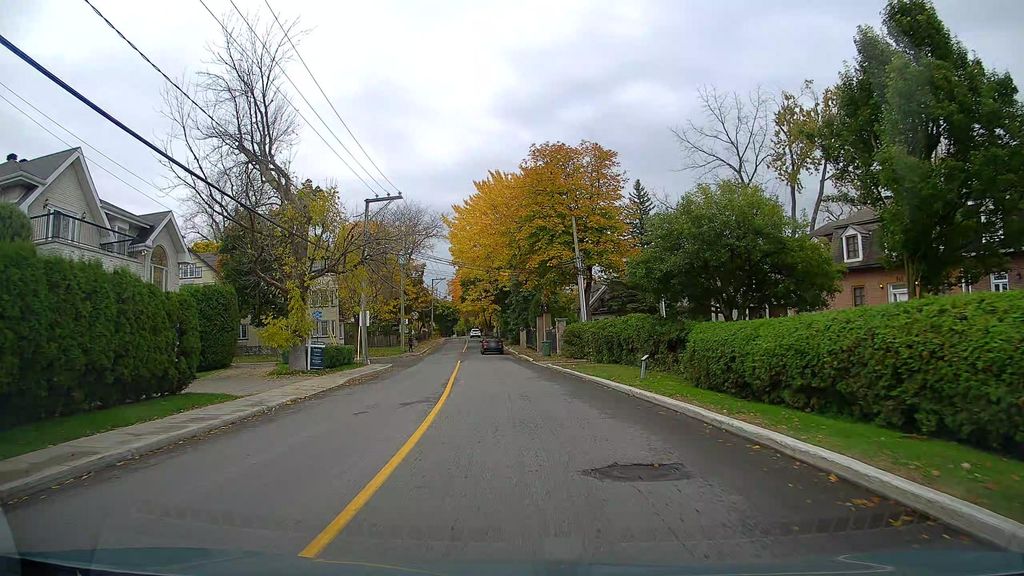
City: montreal